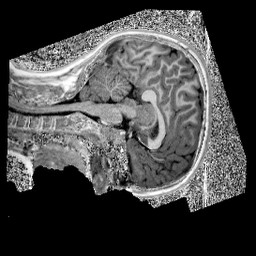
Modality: UNIT1
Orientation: sagittal
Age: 10
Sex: female
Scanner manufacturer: siemens
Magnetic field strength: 3 T
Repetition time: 4 s
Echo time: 0.00303 s